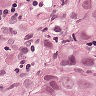
Metastatic tissue present: yes